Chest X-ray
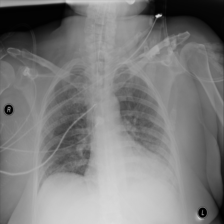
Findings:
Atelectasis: negative
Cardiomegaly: negative
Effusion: negative
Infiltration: positive
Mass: negative
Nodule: negative
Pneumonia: negative
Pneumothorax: negative
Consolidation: negative
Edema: negative
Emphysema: negative
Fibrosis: negative
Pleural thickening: negative
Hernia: negative